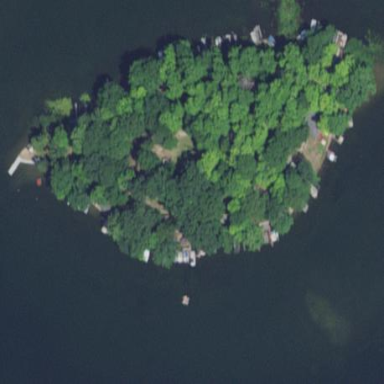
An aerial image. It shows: Island.